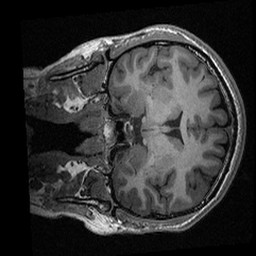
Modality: T1w
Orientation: coronal
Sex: male
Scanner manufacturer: ge
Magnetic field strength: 3 T
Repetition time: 0.0064 s
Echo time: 0.00281 s